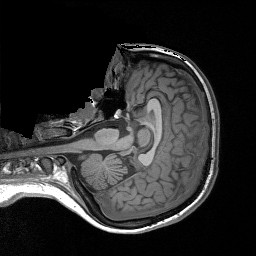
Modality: T1w
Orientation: axial